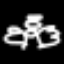
Label: angel